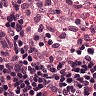
Metastatic tissue present: no